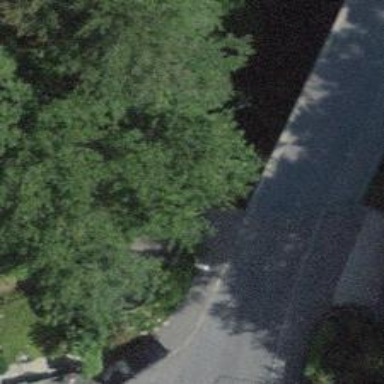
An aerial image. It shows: Kerb barrier.